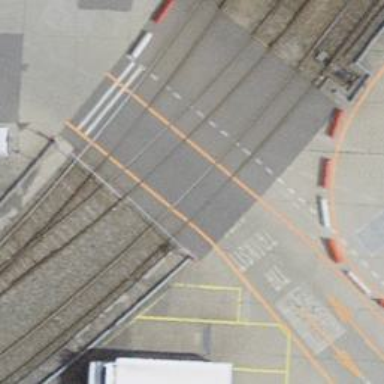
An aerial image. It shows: Single-track railway spur.